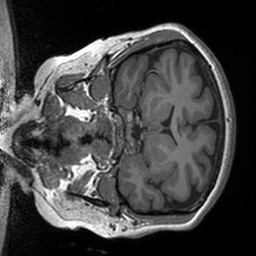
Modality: T1w
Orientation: coronal
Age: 35
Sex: female
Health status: healthy
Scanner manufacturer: siemens
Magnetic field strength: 3 T
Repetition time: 1.9 s
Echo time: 0.00252 s